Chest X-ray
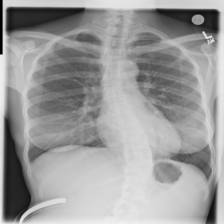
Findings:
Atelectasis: negative
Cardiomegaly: negative
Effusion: negative
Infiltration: negative
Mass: negative
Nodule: negative
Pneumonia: negative
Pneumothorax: negative
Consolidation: negative
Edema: negative
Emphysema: negative
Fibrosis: negative
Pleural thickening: negative
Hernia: negative